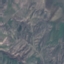
Land use / land cover class: HerbaceousVegetation